Question: I am quite stuck on this one.
I have a MySQL db full of "reservations", and I am trying to build a grid to display availability of appointments.
For each entry, I have a start time and end time in the format of:
YYYY-MM-DD HH:MM:SS (i.e. 2015-06-17 12:00:00).
I am looking for methods of turning these entries into a display grid of the day, with booked times blocked out (by a color), and non booked times as a different color.
Example: If my sql query came back with one entry, with 12pm as start time, and 2pm as end time, the grid created would look something like this:

Bad example, but gets the idea across.
I would include examples of what I have tried, but to be honest, I dont know where to begin to accomplish this. - I can easylly pull the data, its getting it to display like my example that has me stuck.
I am not looking for finished code or for anyone to do my work for me, just a push in the right direction of how to turn times into something like my example.
Thank you very much!
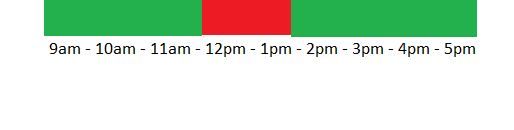
Answer: Looks like you want to render a reservation times grid. Ok, let's go.
- - - 'render_reservation_table()''read_reservation()'-
The key is the comparison between rendering data and database data.
Based on the rendering data (week, day, time) the database is asked.
You have written that you "can easily pull the data". You would build timestamps using the render data and then query the database for an entry (or entries):
'''
SELECT * FROM events WHERE 'date' BETWEEN '2015-01-01 09:00:01' AND '2015-01-01 11:59:59'
'''
There are lot's of ways to improve this. Especially the 'read_reservation()' function would later contain the database select query. You could query a day or week on the first call of that function and than working on the result set for data and time lookups, when the function is called again during render.
This should get you started:
'''
<?php
// (1) Define the possible reservation times. Syntax: 'TimeStart-TimeEnd'
$reservation_times = ['09-10', '10-11', '11-12', '12-13', '13-14', '14-15', '15-16', '16-17'];
// (2) What is the request?
// Week Display / Day display - $week = $_GET['week'];
// Hardcoded for demo purpose.
$week = 20;
/**
* Renders a reservation table for a certain week
*/
function render_reservation_table($week, $reservation_times)
{
echo '<table><colgroup span="1" id="reservation_time_colgroup"></colgroup><colgroup span="7" id="reservation_day_colgroup"></colgroup>';
foreach($reservation_times as $time)
{
echo '<tr><th class="reservation_time_th">' . $time . '</th>';
$i = 0;
while($i < 7)
{
$i++;
echo '<td><div class="reservation_time_div">';
echo '<div class="reservation_time_cell_div" id="div:' . $week . ':' . $i . ':' . $time . '" onclick="void(0)">';
echo read_reservation($week, $i, $time);
echo '</div></div></td>';
}
echo '</tr>';
}
echo '</table>';
}
function read_reservation($week, $i, $time)
{
// ==> ask database and compare
// here hardcoded for demo: this is week 20, day 2, time 10-11
if($week === 20 && $i === 2 && $time === '10-11') {
// Booked
echo '<div style="background:red;">Already booked.</div>';
} else {
// Not booked.
echo '<div style="background:lightgreen;">Click to book.</div>';
}
}
render_reservation_table($week, $reservation_times);
'''
It looks like this (week view):